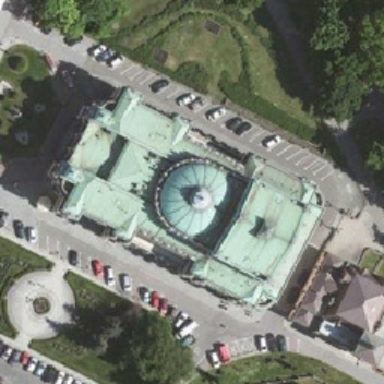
The church has a bright blue dome and is surrounded by a car and a green belt .